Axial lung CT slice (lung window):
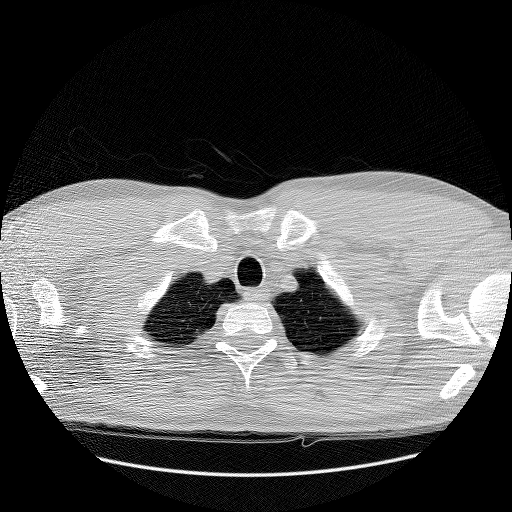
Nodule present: no